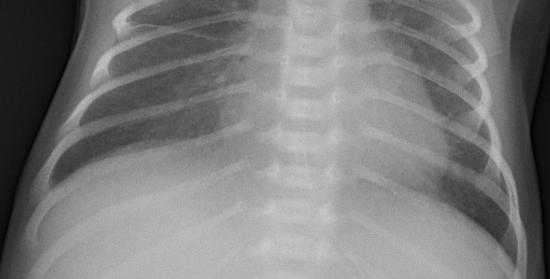
Diagnosis: PNEUMONIA